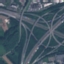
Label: Highway